Question: I'm developing a PhoneGap/Cordova project that utilizes the 'org.apache.cordova.media-capture' plugin to capture audio ('capture.captureAudio').
iOS has a listed "quirk" that it doesn't have a native audio capturing graphical interface. PhoneGap/Cordova automatically provides the following GUI:

Can this be overridden/edited somehow? I'm talking more about (changing the background/image, button styles etc) the interface than re-coding whole screen. I don't need more functionalities to be added on the view.
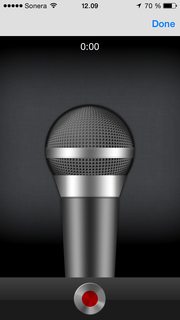
Answer: You have the images available on the bundle
<URL>
You can try to download the plugin, replace the images with others of your own and add the plugin locally.
Another option might be to create your own plugin using the same code but creating your own bundle for images (changing the code where necessary)